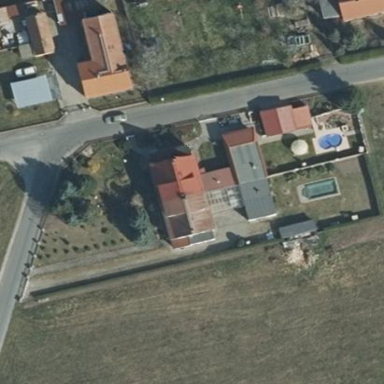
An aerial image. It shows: Residential building with gabled roof.